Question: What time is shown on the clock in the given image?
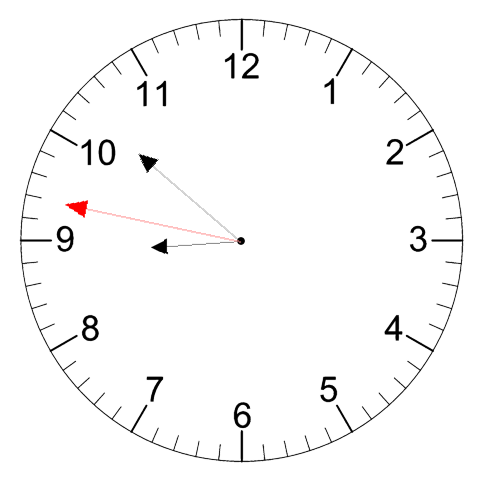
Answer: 08:51:47